Field crop: maize
Growth stage: 2
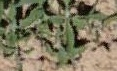
Species: atriplex